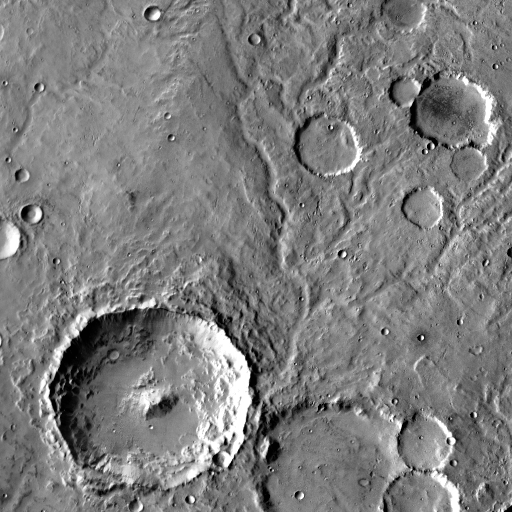
Crater classes present: Background, Other, Layered, Secondary